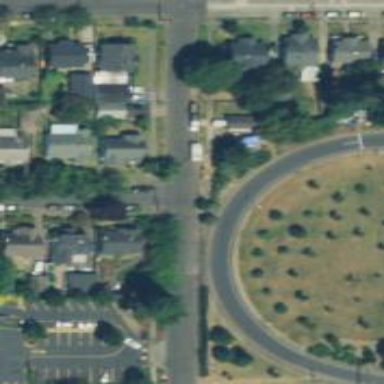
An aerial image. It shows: Residential road with sidewalk on the left.